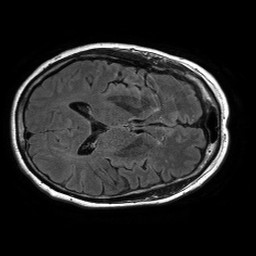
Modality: FLAIR
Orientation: axial
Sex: female
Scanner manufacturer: philips
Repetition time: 11 s
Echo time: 0.125 s